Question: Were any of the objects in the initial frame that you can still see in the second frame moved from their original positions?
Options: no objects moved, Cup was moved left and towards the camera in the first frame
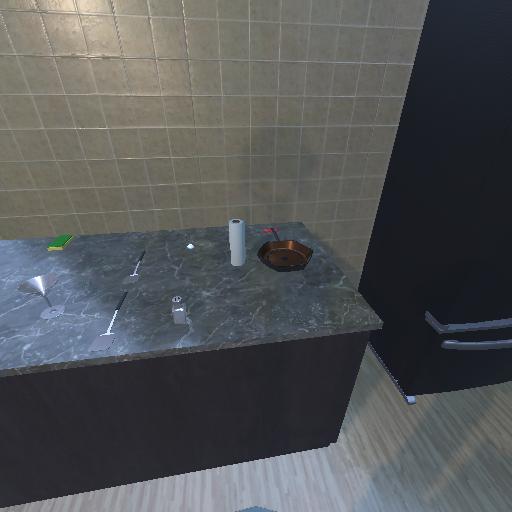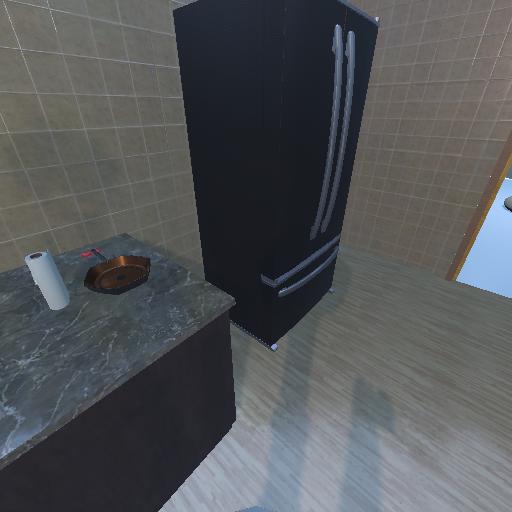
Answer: no objects moved